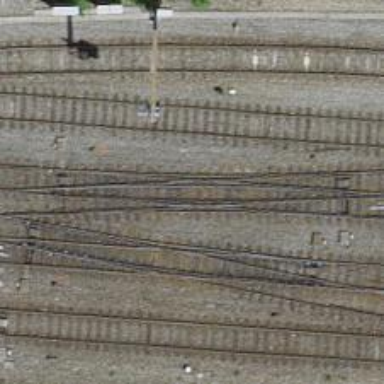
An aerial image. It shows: Single railway track with electrification through contact line.